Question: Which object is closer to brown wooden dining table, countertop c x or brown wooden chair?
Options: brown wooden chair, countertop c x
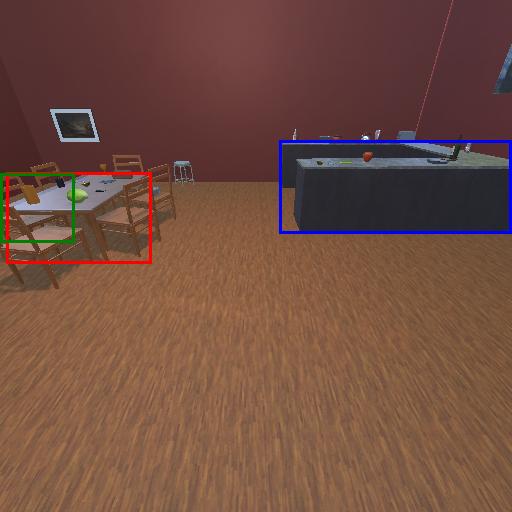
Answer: brown wooden chair